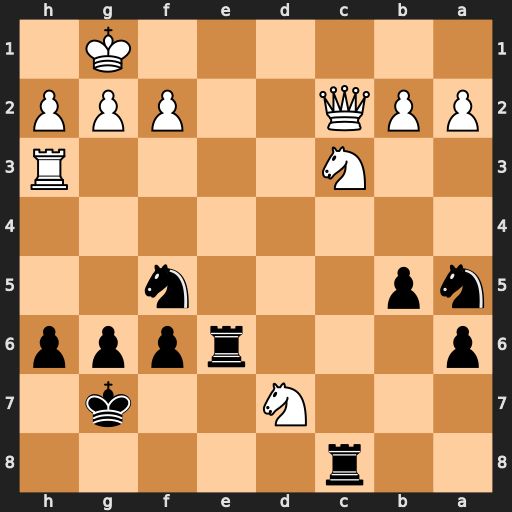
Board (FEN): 2r5/3N2k1/p3rppp/np3n2/8/2N4R/PPQ2PPP/6K1
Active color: b
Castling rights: -
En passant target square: -
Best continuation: Re1#